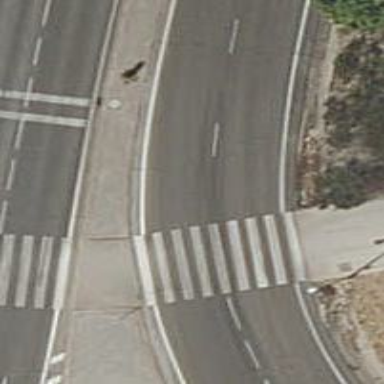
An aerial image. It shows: Uncontrolled zebra crossing on the road.